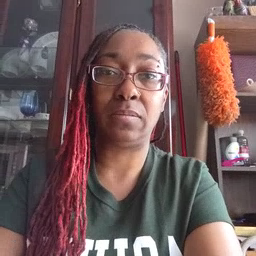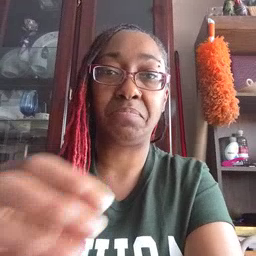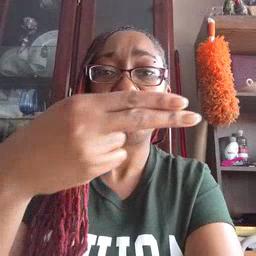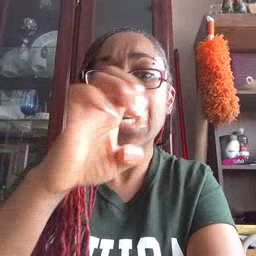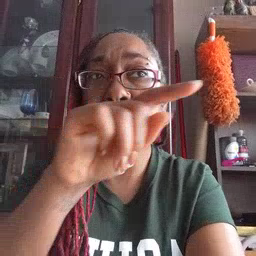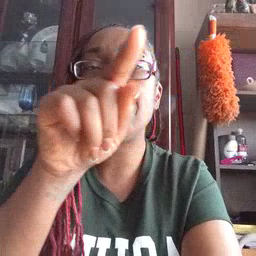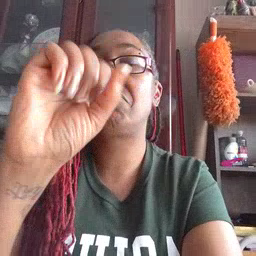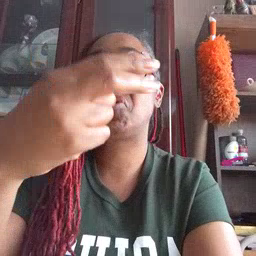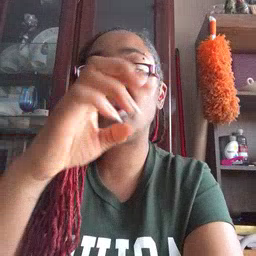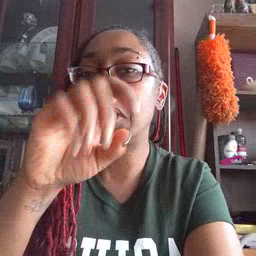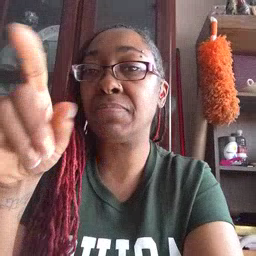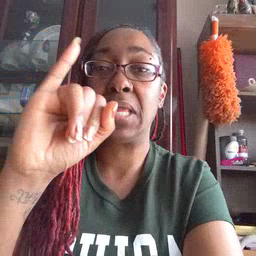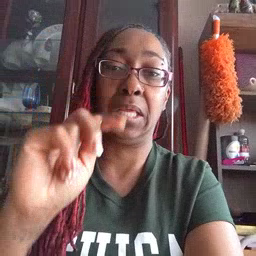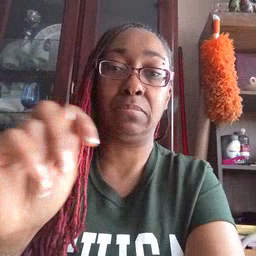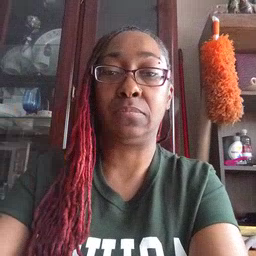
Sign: hesheit